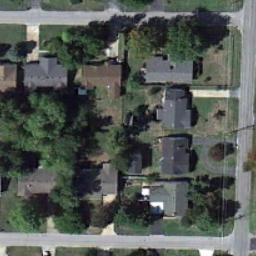
Label: residential